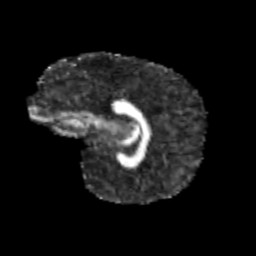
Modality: FA
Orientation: sagittal
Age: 9
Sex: female
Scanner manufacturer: siemens
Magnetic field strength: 3 T
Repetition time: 3.8 s
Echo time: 0.07 s